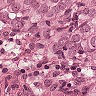
Metastatic tissue present: yes